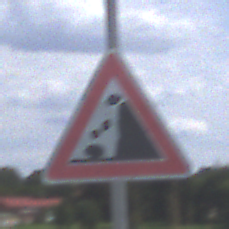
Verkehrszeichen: SteinschlagRechts
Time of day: Midday
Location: Outdoor (Nature)
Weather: PartlyCloudy
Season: NotSpecified
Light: Natural